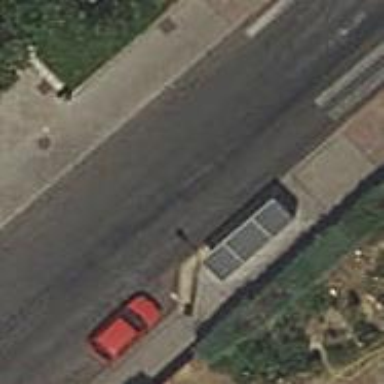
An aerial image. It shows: Public transport stop position.